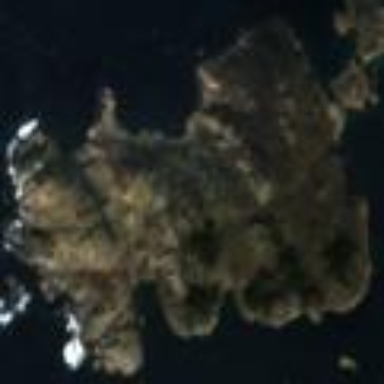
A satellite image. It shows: Island with natural coastline.